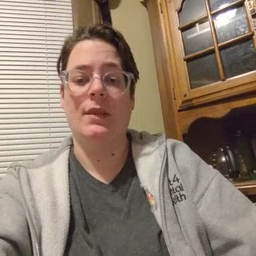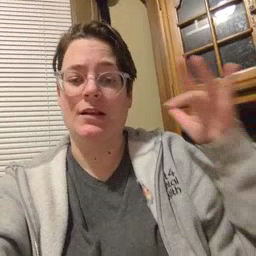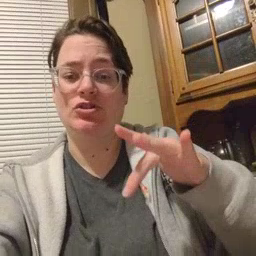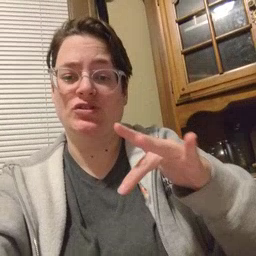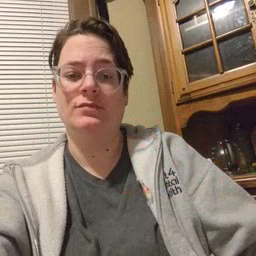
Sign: touch